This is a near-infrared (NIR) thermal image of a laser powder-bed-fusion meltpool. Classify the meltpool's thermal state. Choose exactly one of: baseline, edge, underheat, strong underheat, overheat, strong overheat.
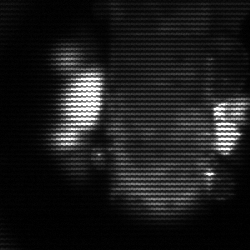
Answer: strong underheat